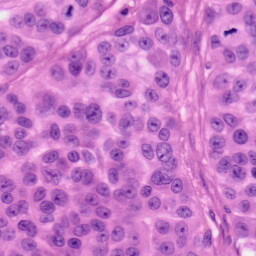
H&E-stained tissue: Skin